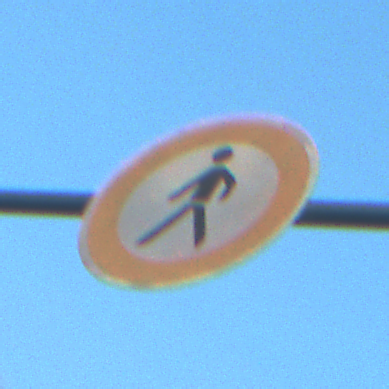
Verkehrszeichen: VerbotFussgaenger
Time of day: SunriseSunset
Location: Outdoor (Nature)
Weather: PartlyCloudy
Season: NotSpecified
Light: Natural